Question: I want to use connection pooling with , but so far it is giving my a lot of troubles.
I do
'''
InitialContext context = new InitialContext();
'''
It doesn't throw an exception, but when I inspect the context variable I see this, which is kinda suspect:

Notice the defaultInitCtx=null.
The line after I try to get a datasource with:
'''
Datasource dataSource = (DataSource)context.lookup("java:comp/env/MySQLDB");
'''
and now I get an exception saying that there is no initial context:
'''
javax.naming.NoInitialContextException: Need to specify class name in environment or system property, or as an applet parameter, or in an application resource file: java.naming.factory.initial
'''
Obviously, I must be doing something wrong, but I just can't find what...
If anyone could help, I would appreciate it!
Here is my :
'''
<Configure id="Server" class="org.mortbay.jetty.Server">
... (all default except those lines I added)
<Call name="setAttribute">
<Arg>org.eclipse.jetty.webapp.configuration</Arg>
<Arg>
<Array type="java.lang.String">
<Item>org.eclipse.jetty.webapp.WebInfConfiguration</Item>
<Item>org.eclipse.jetty.webapp.WebXmlConfiguration</Item>
<Item>org.eclipse.jetty.webapp.MetaInfConfiguration</Item>
<Item>org.eclipse.jetty.webapp.FragmentConfiguration</Item>
<Item>org.eclipse.jetty.plus.webapp.EnvConfiguration</Item>
<Item>org.eclipse.jetty.plus.webapp.PlusConfiguration</Item>
<Item>org.eclipse.jetty.webapp.JettyWebXmlConfiguration</Item>
<Item>org.eclipse.jetty.webapp.TagLibConfiguration</Item>
</Array>
</Arg>
</Call>
</Configure>
'''
My :
'''
<?xml version="1.0" encoding="UTF-8"?>
<web-app xmlns:xsi="http://www.w3.org/2001/XMLSchema-instance" xmlns="http://java.sun.com/xml/ns/javaee" xmlns:web="http://java.sun.com/xml/ns/javaee/web- app_2_5.xsd" xsi:schemaLocation="http://java.sun.com/xml/ns/javaee http://java.sun.com/xml/ns/javaee/web-app_2_5.xsd" id="WebApp_ID" version="2.5">
<display-name>Test</display-name>
<servlet>
<description></description>
<display-name>Default</display-name>
<servlet-name>Default</servlet-name>
<servlet-class>Default</servlet-class>
</servlet>
<servlet-mapping>
<servlet-name>Default</servlet-name>
<url-pattern>/Default</url-pattern>
</servlet-mapping>
<resource-ref>
<description>DB Connection</description>
<res-ref-name>MySQLDB</res-ref-name>
<res-type>javax.sql.DataSource</res-type>
<res-auth>Container</res-auth>
</resource-ref>
</web-app>
'''
My :
'''
<?xml version="1.0" encoding="UTF-8"?>
<!DOCTYPE Configure PUBLIC "-//Mort Bay Consulting//DTD Configure//EN" "http://jetty.mortbay.org/configure.dtd">
<Configure class="org.mortbay.jetty.webapp.WebAppContext">
<Set name="ConfigurationClasses">
<Ref id="plusConfig"/>
</Set>
<!-- MySql datasource -->
<New id="MySQLDB" class="org.mortbay.jetty.plus.naming.Resource">
<Arg></Arg>
<Arg>MySQLDB</Arg>
<Arg>
<New class="org.apache.commons.dbcp.BasicDataSourceFactory">
<Set name="driverClassName">com.mysql.jdbc.Driver</Set>
<Set name="url">jdbc:mysql://host_ip</Set>
<Set name="username">username</Set>
<Set name="password">password</Set>
<Set name="auth">Container</Set>
<Set name="maxActive">-1</Set>
<Set name="maxIdle">30</Set>
<Set name="maxWait">10000</Set>
<Set name="minEvictableIdleTimeMillis">600000</Set>
<Set name="name">MySQLDB</Set>
<Set name="removeAbandoned">true</Set>
<Set name="removeAbandonedTimeout">5000</Set>
<Set name="timeBetweenEvictionRunsMillis">10000</Set>
<Set name="type">javax.sql.DataSource</Set>
</New>
</Arg>
</New>
'''
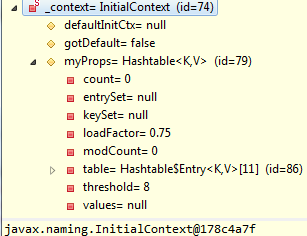
Answer: You have to create jndi.properties file with values for factory to be used for initializing and put the file in the class path.
If you are using jetty 7, the properties will be
'''
java.naming.factory.url.pkgs=org.eclipse.jetty.jndi
java.naming.factory.initial=org.eclipse.jetty.jndi.InitialContextFactory
'''
PS: I have also come across with the problem and fixed it this way. I was using jetty 7 for my purpose. If you are using older versions, just identify the values for the same(if they are different).
For jetty 6, I believe the properties should be (look at the <URL>
'''
java.naming.factory.url.pkgs=org.mortbay.naming
java.naming.factory.initial=org.mortbay.naming.InitialContextFactory
'''
Later in your client code, you can check whether the factory is initialized properly
'''
try {
InitialContext ic = new InitialContext();
return (DataSource) ic.lookup("java:comp/env/MySQLDB");
} catch (NamingException e) {
logger.error("JNDI error while retrieving datasource" , e);
throw new Exception(e);
}
'''